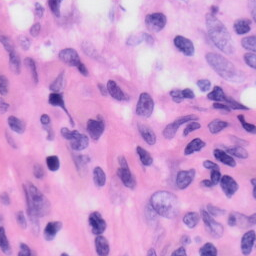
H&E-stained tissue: Skin